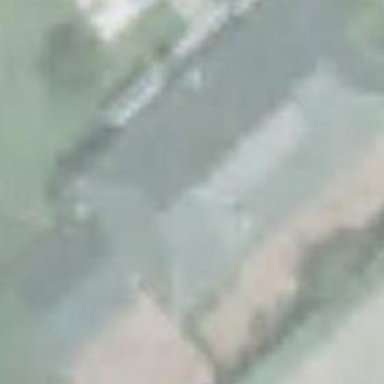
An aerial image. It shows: Detached building.